Question: I've seen number of times emacs screenshots where modline is in color like this one:

How can I do this in emacs?
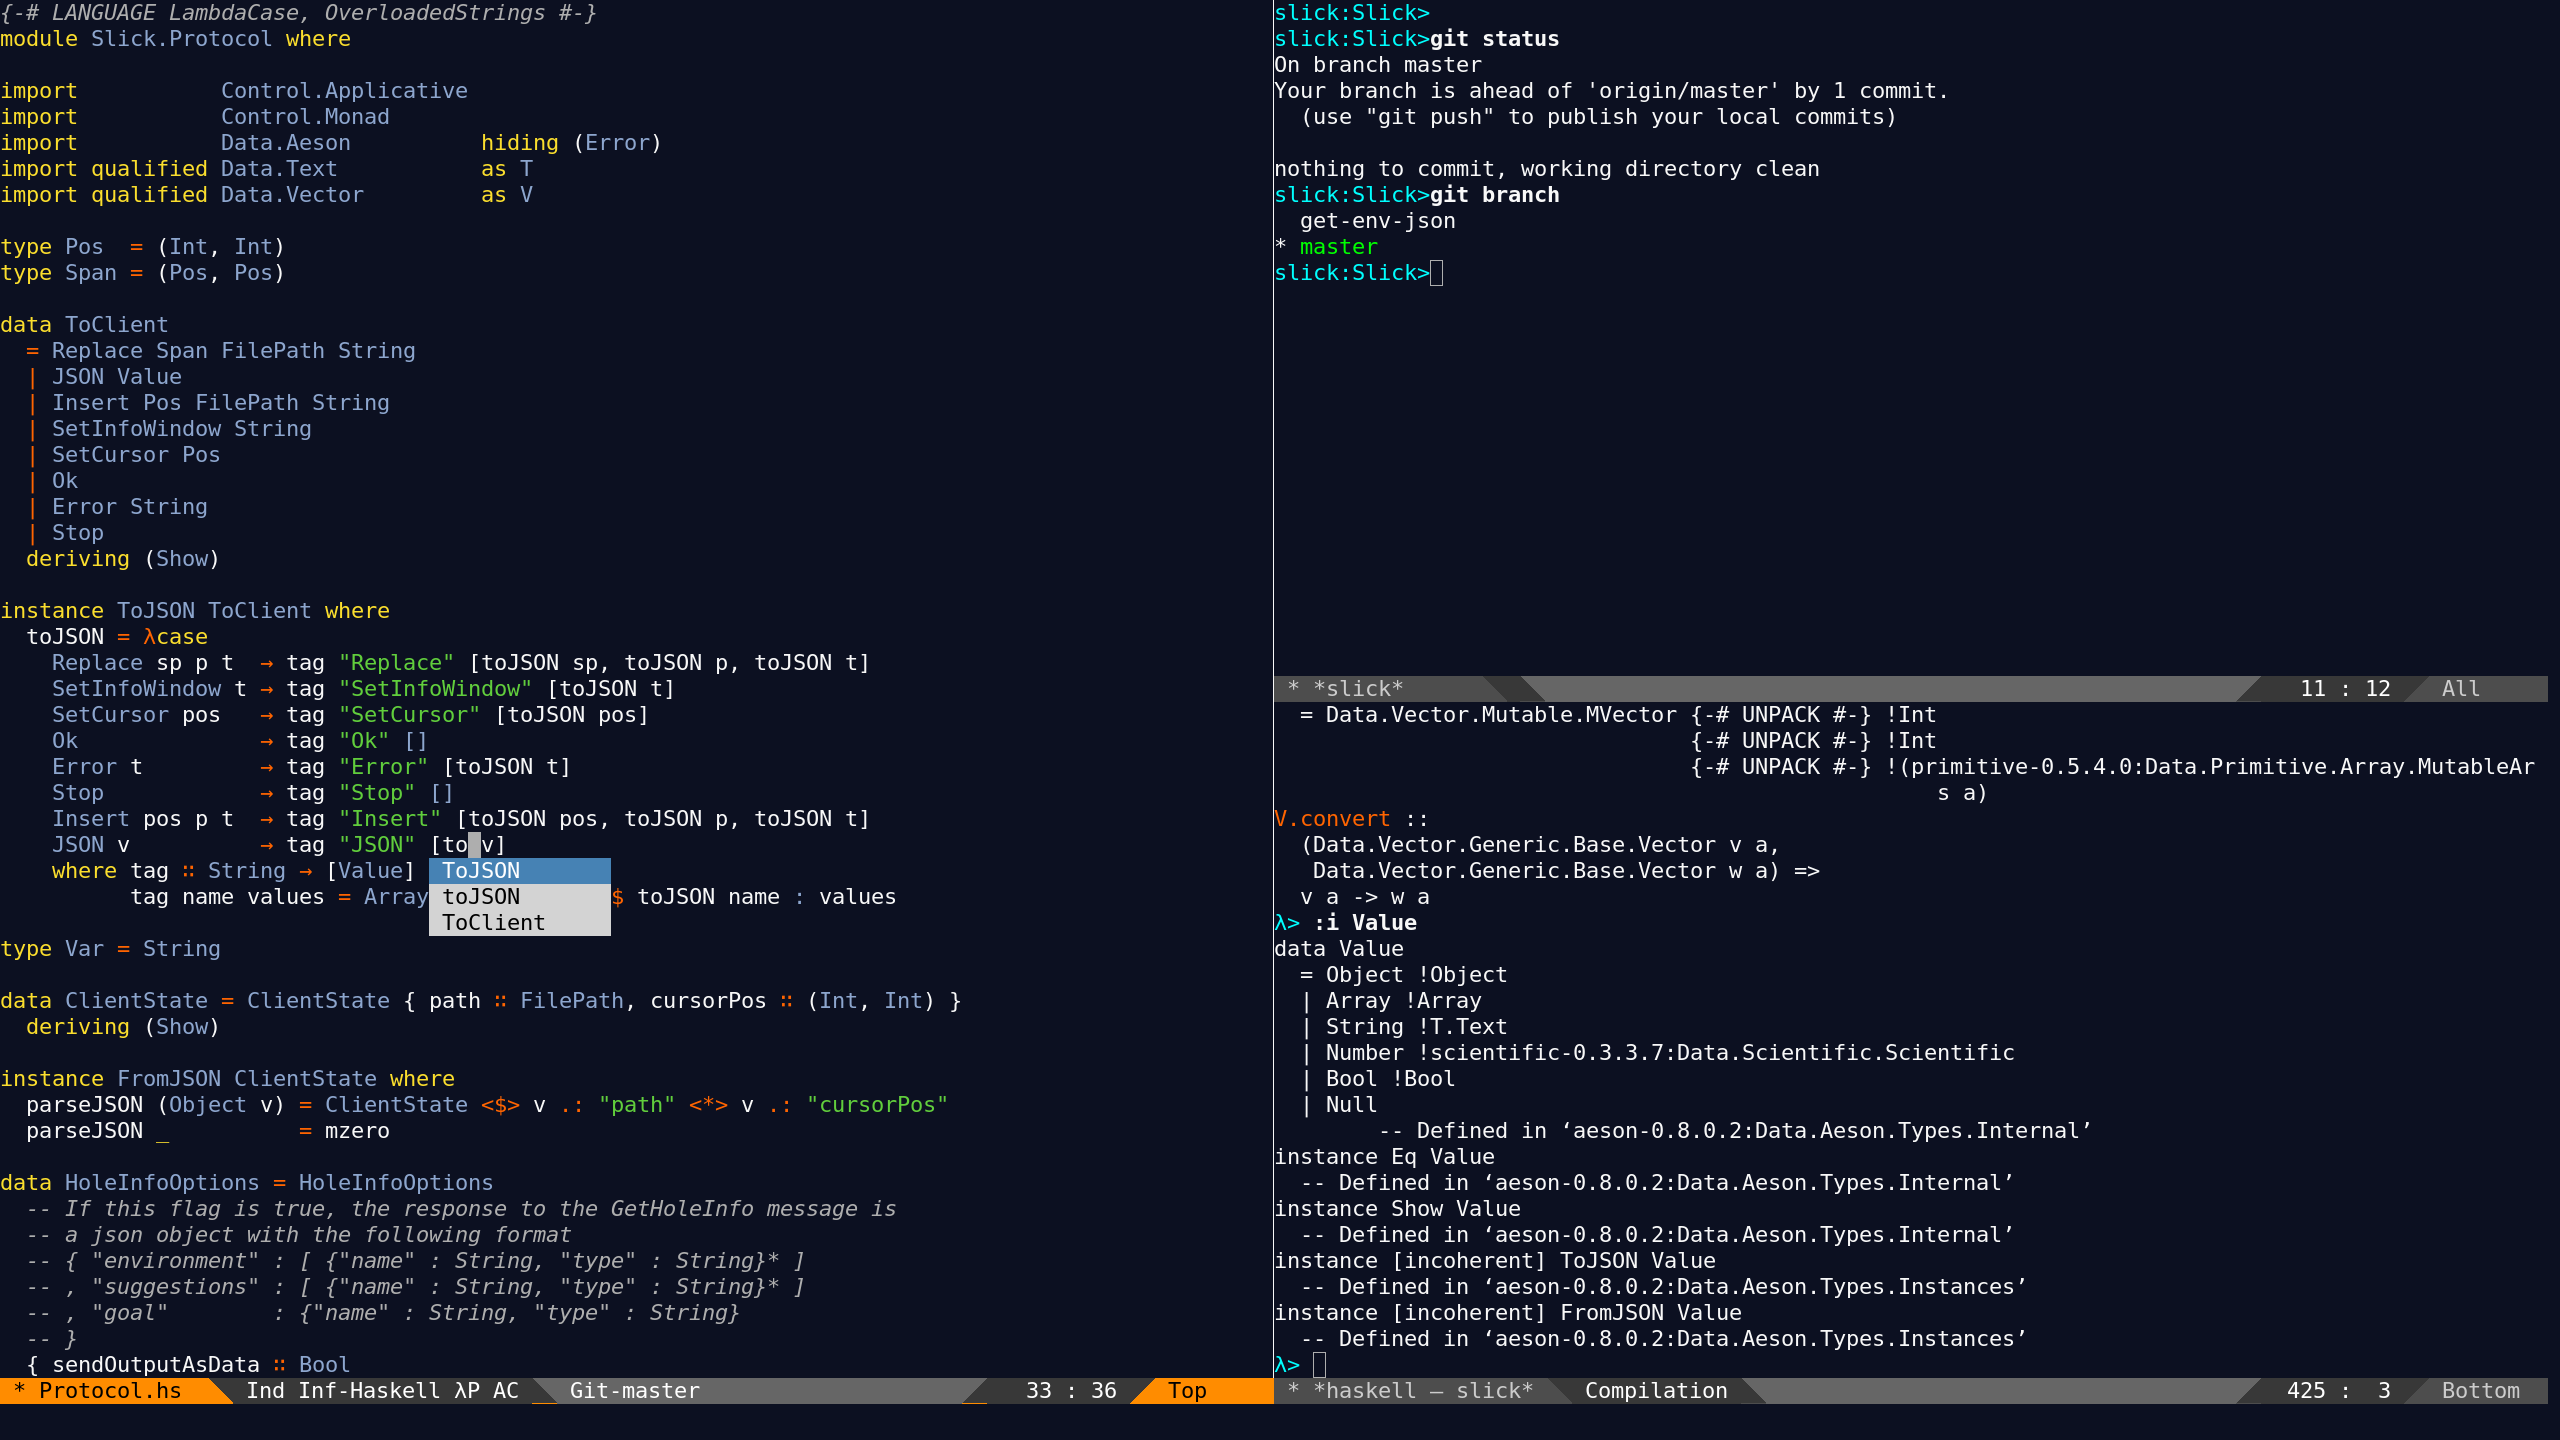
Answer: You can try packages like <URL> which do lot of customization to mode line and has some inbuilt themes.
You can get various themes from <URL>
Here is a screenshot of powerline theme